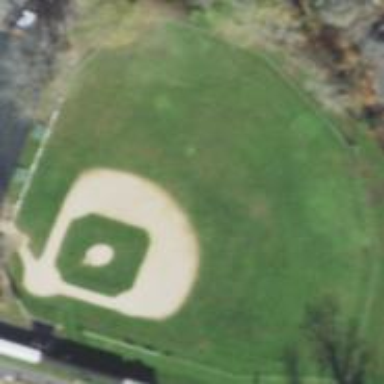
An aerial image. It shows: Baseball pitch for leisure land activities.